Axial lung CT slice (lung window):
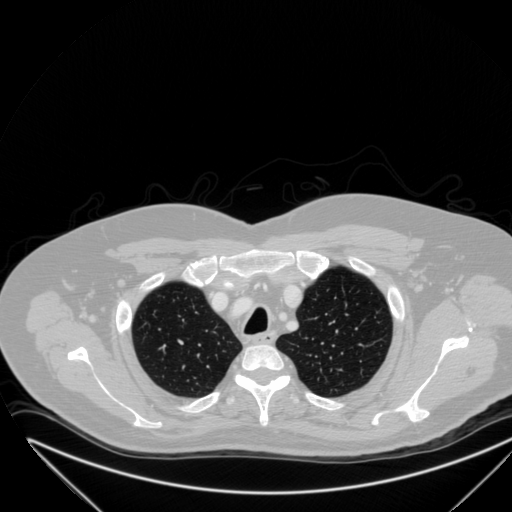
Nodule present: no